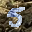
Label: 5